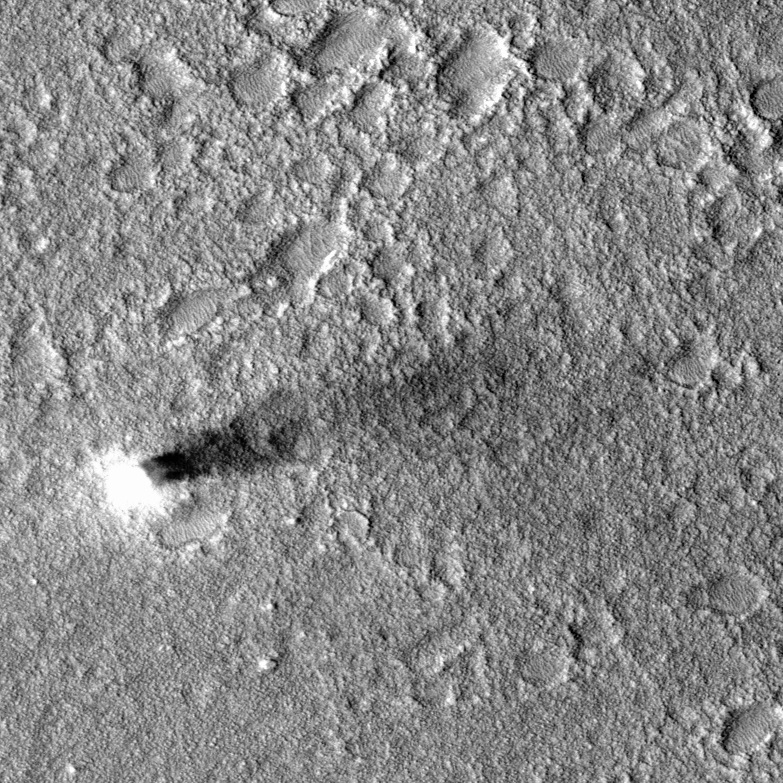
Label: dustdevil